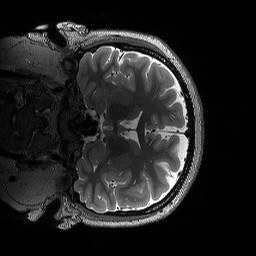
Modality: T2w
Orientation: coronal
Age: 26
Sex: female
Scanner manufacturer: siemens
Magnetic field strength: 3 T
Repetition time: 3.2 s
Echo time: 0.564 s